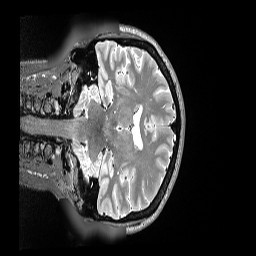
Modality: T2w
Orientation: coronal
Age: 41
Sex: female